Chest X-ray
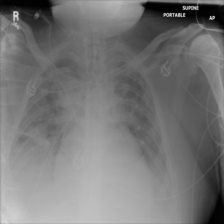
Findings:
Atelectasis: positive
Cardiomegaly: negative
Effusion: negative
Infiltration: positive
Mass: negative
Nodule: negative
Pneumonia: negative
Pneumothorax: negative
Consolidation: negative
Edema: negative
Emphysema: negative
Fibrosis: negative
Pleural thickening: negative
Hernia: negative